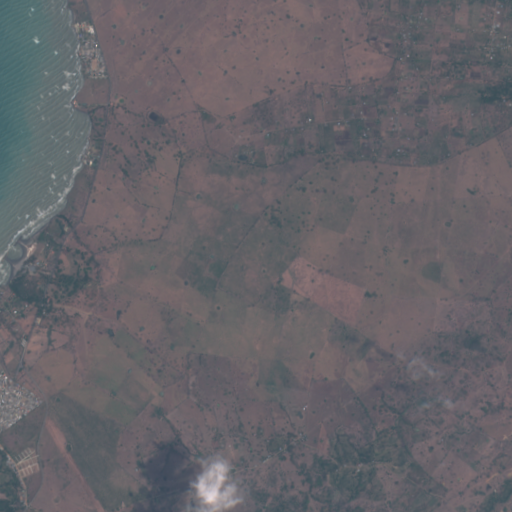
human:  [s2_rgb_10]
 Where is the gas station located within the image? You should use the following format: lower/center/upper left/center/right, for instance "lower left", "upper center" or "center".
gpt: The gas station is located in the lower left of the image.
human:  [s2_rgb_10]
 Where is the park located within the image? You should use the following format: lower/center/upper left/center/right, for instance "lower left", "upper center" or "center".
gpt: The park is located in the lower left of the image.
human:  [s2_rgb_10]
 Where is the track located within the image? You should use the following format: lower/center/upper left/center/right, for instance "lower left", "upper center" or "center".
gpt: There is no track in the image.